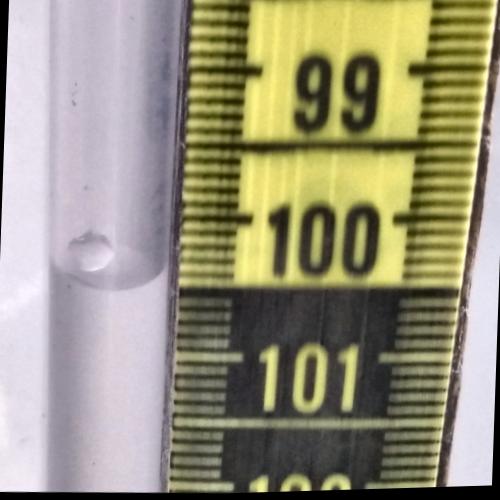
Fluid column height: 100.5 cm